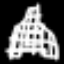
Label: The Eiffel Tower